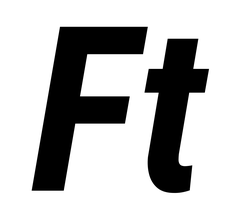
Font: Roboto-Italic_Condensed_Bold_Italic